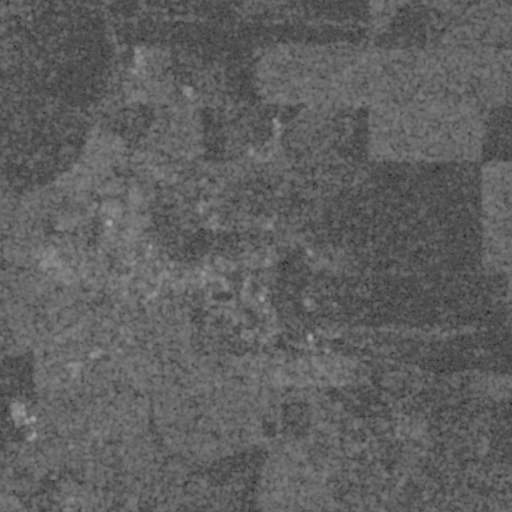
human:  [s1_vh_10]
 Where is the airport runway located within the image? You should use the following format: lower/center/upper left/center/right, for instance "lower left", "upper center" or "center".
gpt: The airport runway is located in the lower left of the image.
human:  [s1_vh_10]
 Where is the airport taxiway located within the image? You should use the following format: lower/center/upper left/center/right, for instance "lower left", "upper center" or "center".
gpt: The airport taxiway is located in the lower left of the image.
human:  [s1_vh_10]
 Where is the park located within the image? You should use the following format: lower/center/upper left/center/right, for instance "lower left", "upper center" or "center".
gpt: The park is located in the lower left of the image.
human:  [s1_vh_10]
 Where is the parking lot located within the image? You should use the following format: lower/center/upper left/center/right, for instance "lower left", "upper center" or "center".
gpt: The parking lot is located in the lower left of the image.
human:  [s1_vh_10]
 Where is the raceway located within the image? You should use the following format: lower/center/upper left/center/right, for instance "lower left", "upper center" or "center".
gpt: The raceway is located in the lower left of the image.
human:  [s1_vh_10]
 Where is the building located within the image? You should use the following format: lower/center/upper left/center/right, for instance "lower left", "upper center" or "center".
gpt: The building is located in the center left of the image.
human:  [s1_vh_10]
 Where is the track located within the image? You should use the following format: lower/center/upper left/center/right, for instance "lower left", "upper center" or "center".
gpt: There is no track in the image.

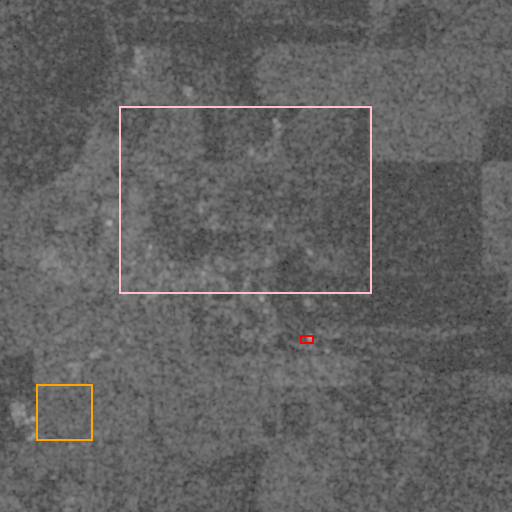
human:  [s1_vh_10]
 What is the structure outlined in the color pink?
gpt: The structure outlined in pink is a crop field.
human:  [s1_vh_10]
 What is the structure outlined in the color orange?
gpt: The structure outlined in orange is a park.
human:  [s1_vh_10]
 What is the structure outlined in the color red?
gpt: The structure outlined in red is a building.
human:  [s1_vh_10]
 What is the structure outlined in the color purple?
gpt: There is no purple outline.